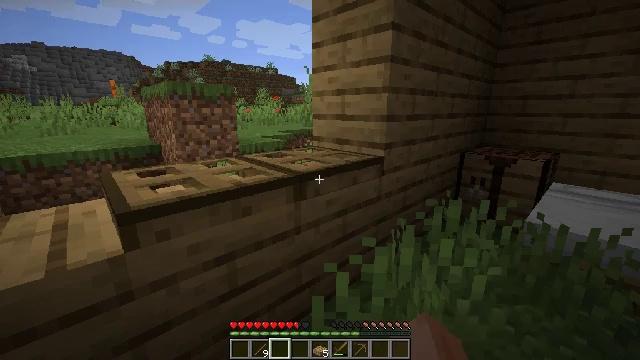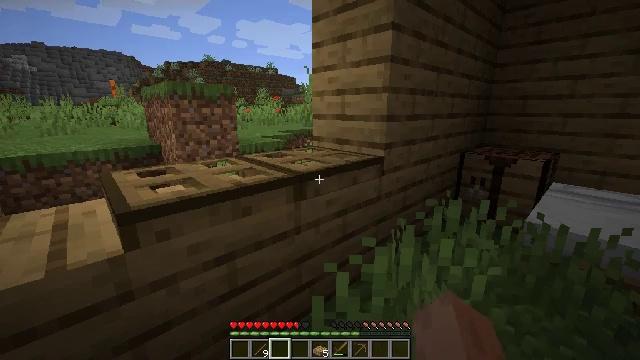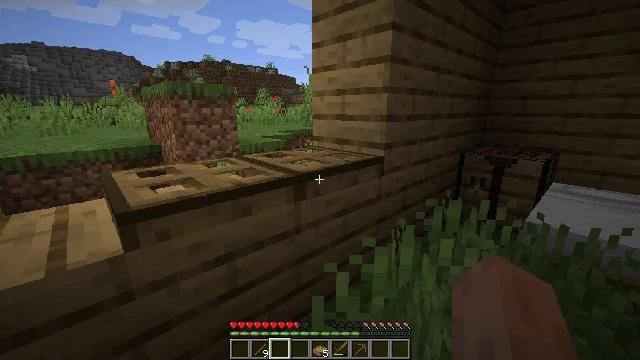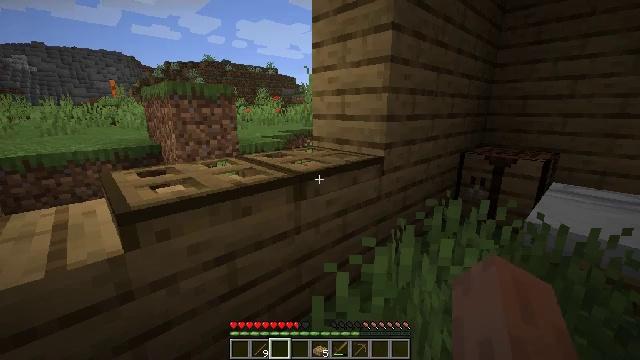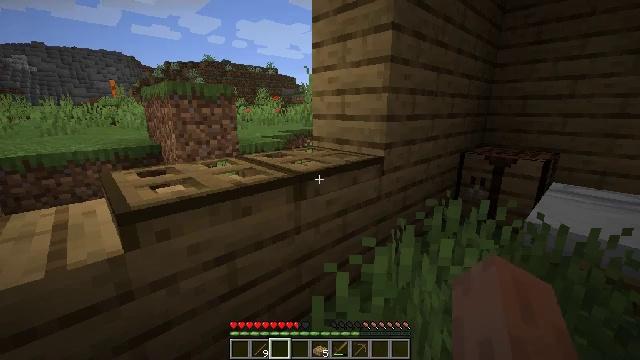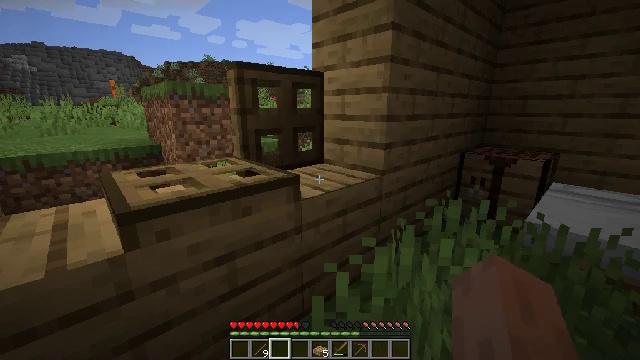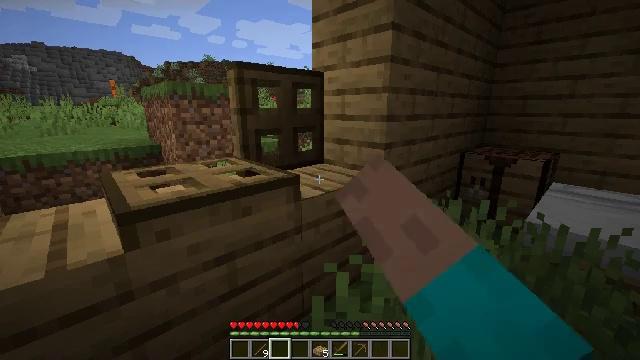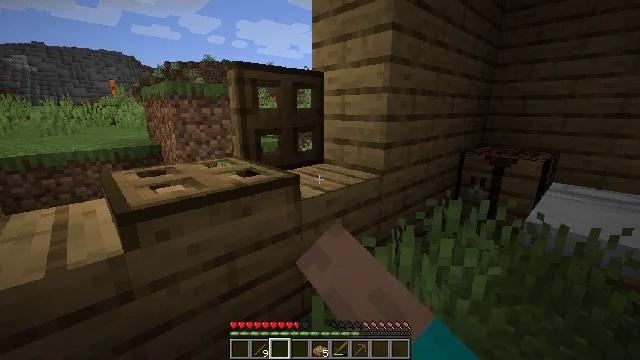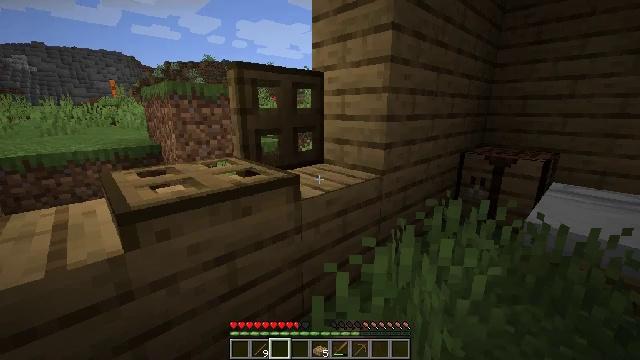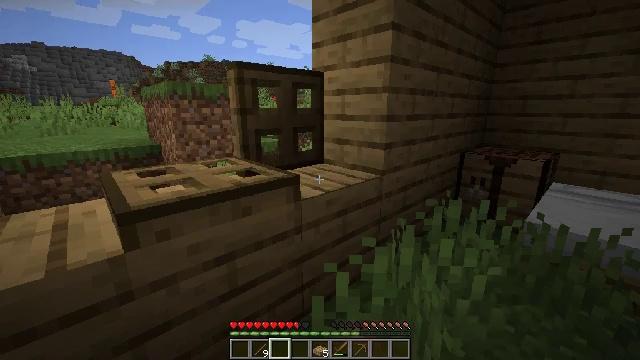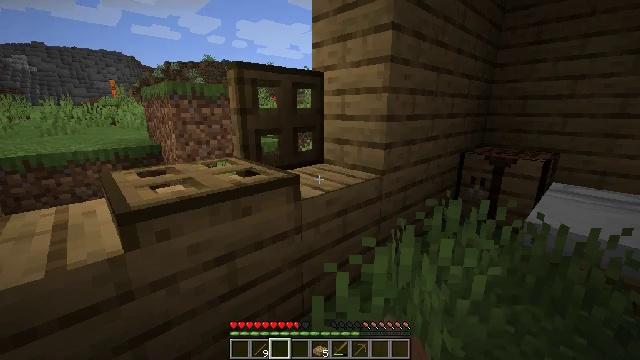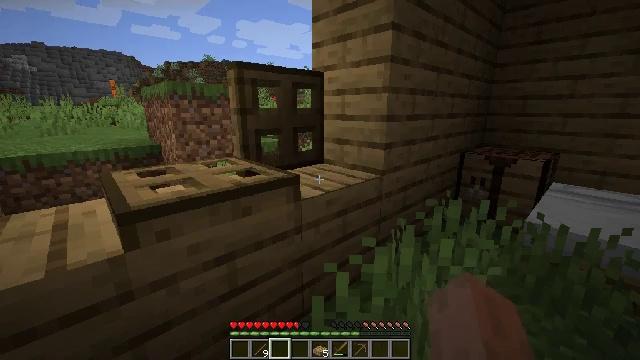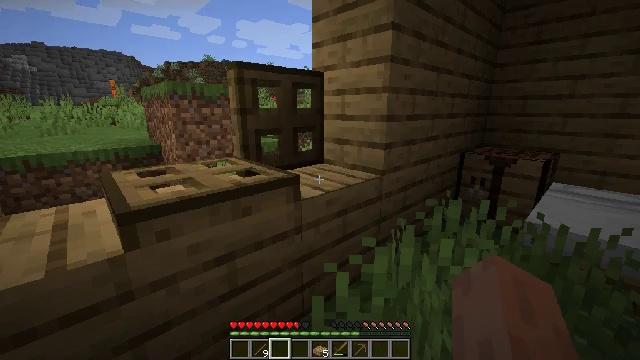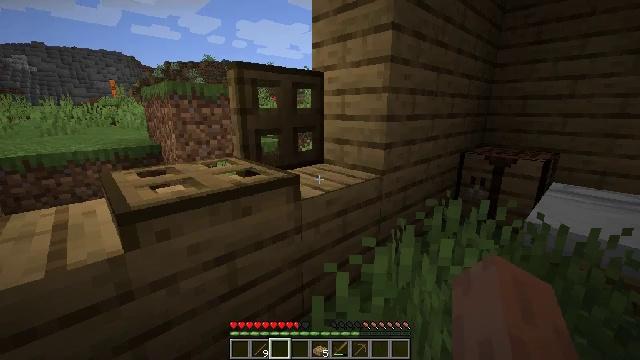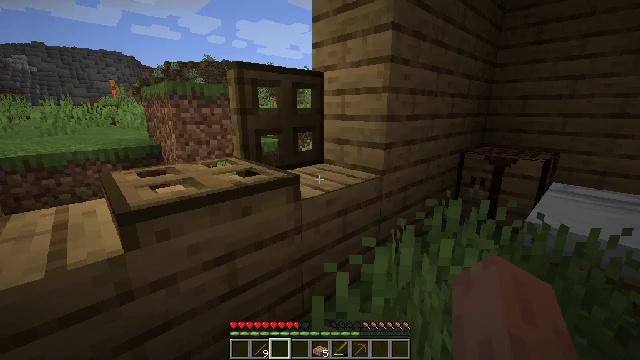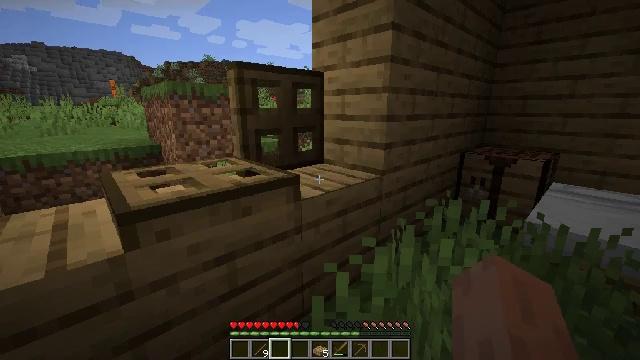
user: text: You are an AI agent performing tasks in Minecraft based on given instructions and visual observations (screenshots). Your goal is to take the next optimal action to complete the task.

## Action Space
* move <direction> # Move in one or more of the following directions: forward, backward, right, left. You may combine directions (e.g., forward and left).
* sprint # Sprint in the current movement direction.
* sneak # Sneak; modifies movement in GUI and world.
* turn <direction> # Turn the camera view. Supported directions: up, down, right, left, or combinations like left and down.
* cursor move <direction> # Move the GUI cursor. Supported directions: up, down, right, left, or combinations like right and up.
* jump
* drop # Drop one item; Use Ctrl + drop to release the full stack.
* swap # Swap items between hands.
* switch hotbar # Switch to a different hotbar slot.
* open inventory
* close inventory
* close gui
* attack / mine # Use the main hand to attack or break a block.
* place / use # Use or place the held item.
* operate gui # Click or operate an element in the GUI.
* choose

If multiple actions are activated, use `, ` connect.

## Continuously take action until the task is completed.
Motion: motion action
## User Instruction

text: Mine the oak door to pick it up.
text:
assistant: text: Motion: no_op
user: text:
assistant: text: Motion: no_op
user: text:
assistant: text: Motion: no_op
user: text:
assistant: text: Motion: no_op
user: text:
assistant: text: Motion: use / place
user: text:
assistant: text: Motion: use / place
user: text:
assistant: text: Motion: use / place
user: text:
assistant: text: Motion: no_op
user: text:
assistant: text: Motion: no_op
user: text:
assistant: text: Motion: no_op
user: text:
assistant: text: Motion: no_op
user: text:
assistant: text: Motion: no_op
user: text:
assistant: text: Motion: no_op
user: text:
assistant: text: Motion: no_op
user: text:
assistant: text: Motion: no_op
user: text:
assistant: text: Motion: turn left
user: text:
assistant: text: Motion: turn left
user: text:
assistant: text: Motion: turn left
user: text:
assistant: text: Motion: no_op
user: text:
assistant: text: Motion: no_op
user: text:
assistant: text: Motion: use / place
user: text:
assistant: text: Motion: use / place
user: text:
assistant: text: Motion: use / place
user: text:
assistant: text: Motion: use / place
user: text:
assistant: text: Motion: no_op
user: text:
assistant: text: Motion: no_op
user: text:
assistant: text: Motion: turn left and up
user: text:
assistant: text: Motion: turn left and up
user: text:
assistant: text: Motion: turn left and up
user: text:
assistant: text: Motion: no_op